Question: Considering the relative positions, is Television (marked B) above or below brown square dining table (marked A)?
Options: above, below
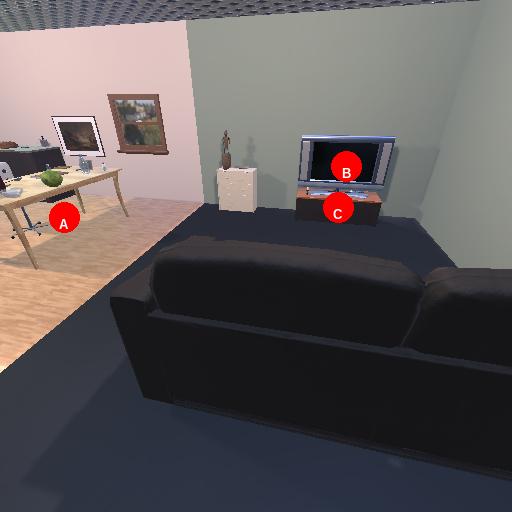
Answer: above